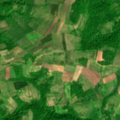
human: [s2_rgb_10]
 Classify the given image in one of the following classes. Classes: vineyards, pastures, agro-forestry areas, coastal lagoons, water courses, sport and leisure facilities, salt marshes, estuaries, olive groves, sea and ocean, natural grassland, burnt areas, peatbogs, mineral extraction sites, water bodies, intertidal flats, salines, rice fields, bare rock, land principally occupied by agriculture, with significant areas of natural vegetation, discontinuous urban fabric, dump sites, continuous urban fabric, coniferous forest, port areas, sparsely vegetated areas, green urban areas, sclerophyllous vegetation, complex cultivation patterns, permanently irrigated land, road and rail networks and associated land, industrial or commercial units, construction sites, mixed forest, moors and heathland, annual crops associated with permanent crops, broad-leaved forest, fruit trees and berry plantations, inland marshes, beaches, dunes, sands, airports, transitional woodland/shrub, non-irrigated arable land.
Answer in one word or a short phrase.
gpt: complex cultivation patterns, land principally occupied by agriculture, with significant areas of natural vegetation, broad-leaved forest